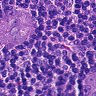
Metastatic tissue present: yes